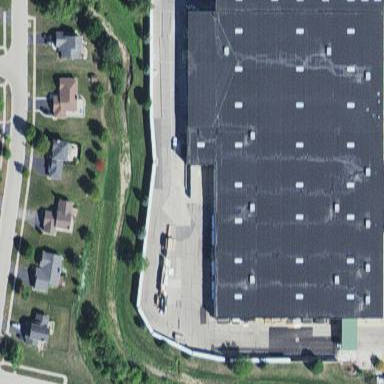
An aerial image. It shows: Commercial building used for retail purposes.